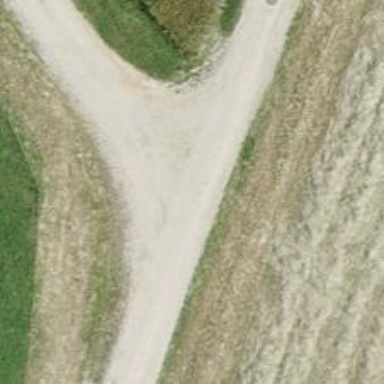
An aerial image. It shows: Agricultural track with fine gravel surface and grade2 tracktype. It is suitable for agricultural motorcars.